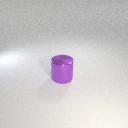
large purple metal cylinder